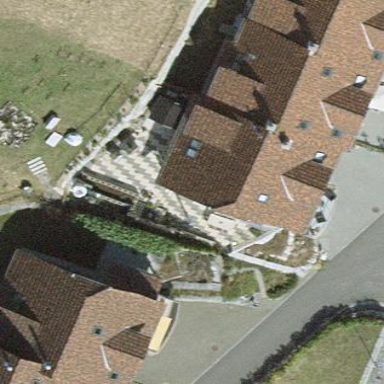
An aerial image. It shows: Terrace building.